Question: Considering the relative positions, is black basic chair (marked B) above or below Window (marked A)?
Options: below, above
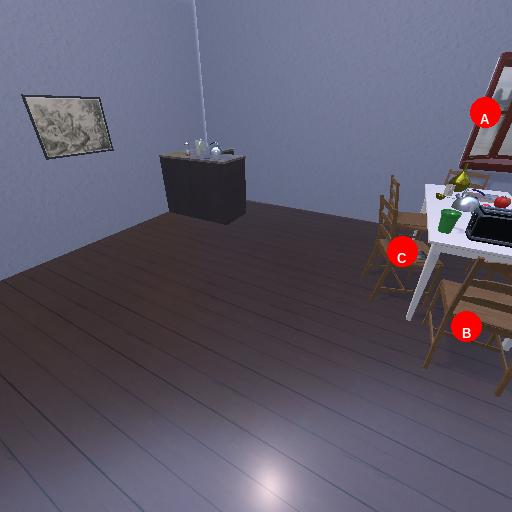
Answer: below